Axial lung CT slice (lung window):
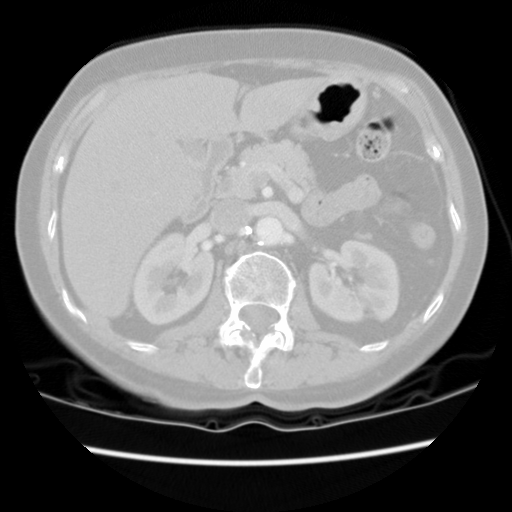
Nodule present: no